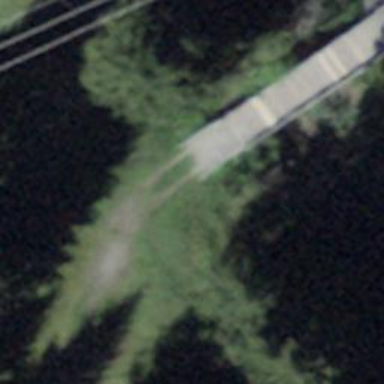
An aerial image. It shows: Bridge over grade2 track.